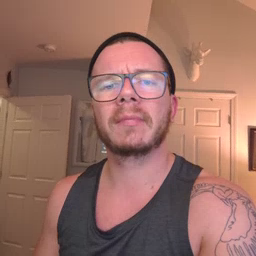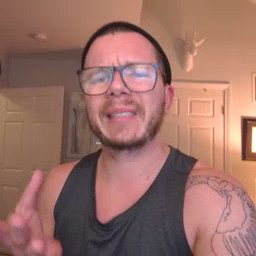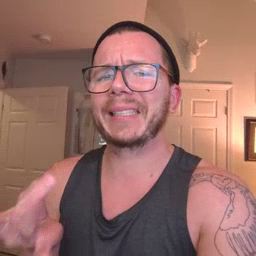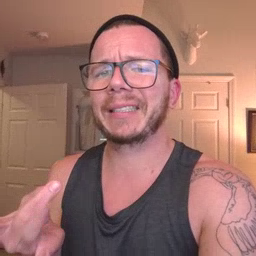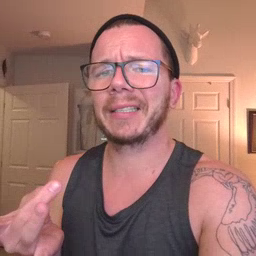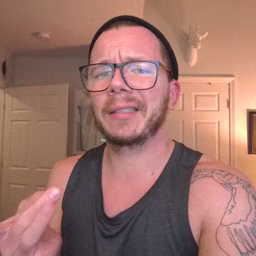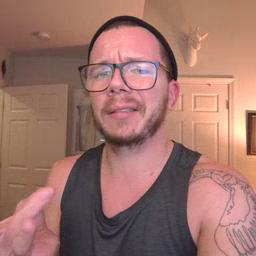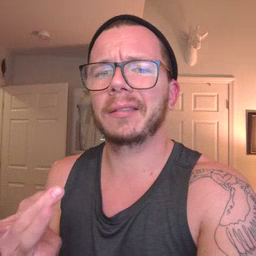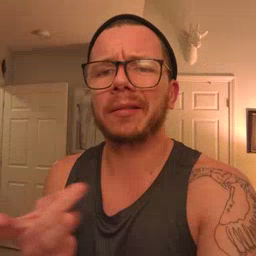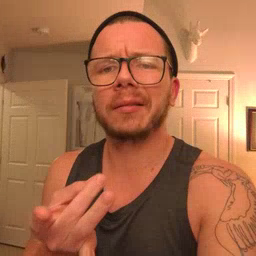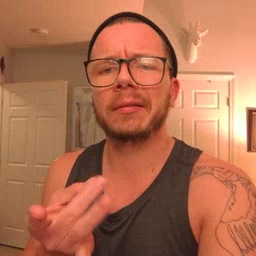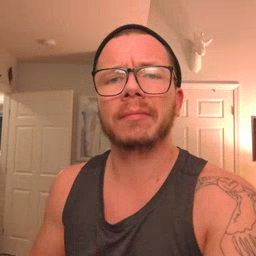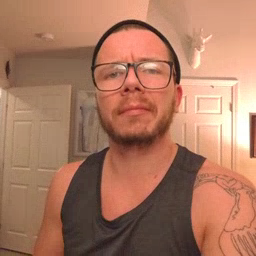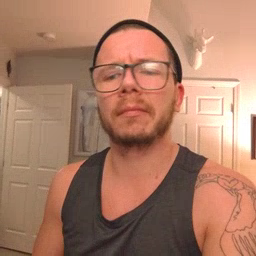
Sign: sticky